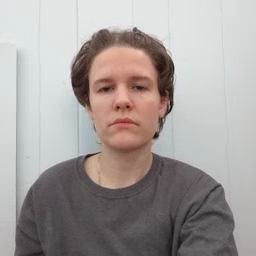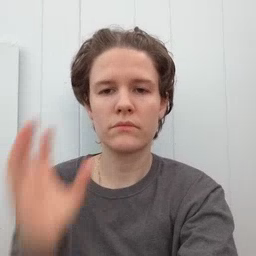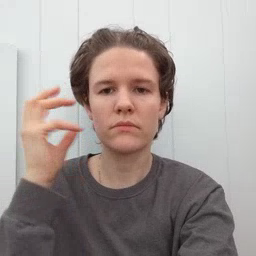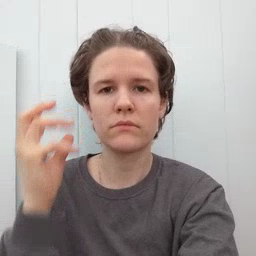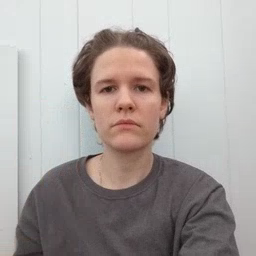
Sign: radio